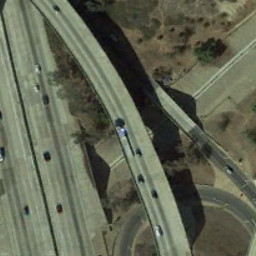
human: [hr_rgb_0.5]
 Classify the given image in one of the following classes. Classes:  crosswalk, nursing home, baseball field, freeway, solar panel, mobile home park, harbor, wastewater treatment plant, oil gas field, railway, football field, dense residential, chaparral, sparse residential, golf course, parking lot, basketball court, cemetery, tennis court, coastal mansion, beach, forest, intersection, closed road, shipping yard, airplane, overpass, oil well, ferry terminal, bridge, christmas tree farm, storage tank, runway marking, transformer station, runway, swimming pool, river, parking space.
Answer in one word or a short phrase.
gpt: overpass